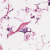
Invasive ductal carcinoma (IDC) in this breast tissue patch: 0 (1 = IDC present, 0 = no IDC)